Aerial crown-view tile of a tropical tree (Barro Colorado Island, Panama), acquired 20240813:
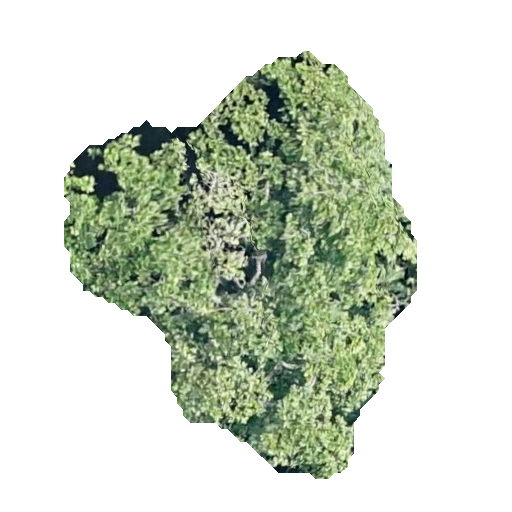
Species: Anacardium excelsum
GBIF accepted scientific name: Anacardium excelsum
Crown area: 144.373 m²